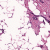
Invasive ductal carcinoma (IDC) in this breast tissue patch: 0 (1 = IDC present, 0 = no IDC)